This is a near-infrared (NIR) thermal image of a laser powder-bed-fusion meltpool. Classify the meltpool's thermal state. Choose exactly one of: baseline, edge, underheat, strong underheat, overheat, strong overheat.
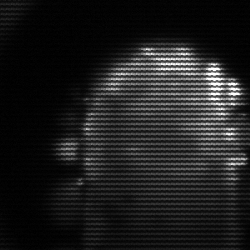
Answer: baseline